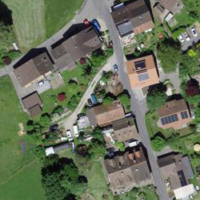
EUNIS habitat code: 54
Species observed at this site:
Aruncus dioicus